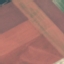
Land use / land cover class: AnnualCrop